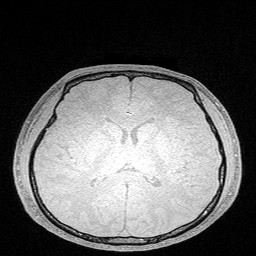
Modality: FLASH
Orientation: coronal
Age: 26
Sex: male